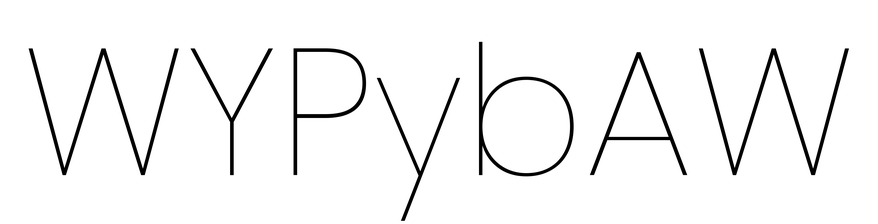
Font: Poppins-Thin